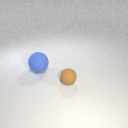
large blue rubber sphere behind small brown rubber sphere